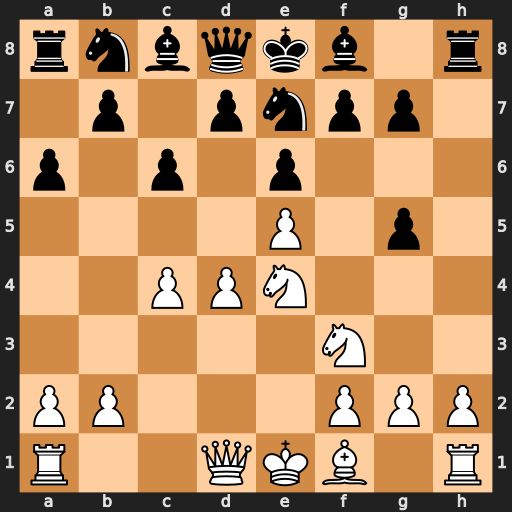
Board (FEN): rnbqkb1r/1p1pnpp1/p1p1p3/4P1p1/2PPN3/5N2/PP3PPP/R2QKB1R
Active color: w
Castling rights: KQkq
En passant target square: -
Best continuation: Nd6#